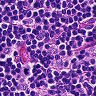
Metastatic tissue present: no